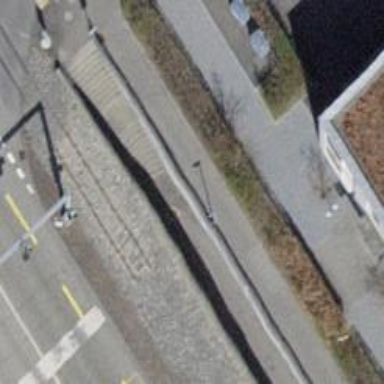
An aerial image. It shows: Tunnel footway.